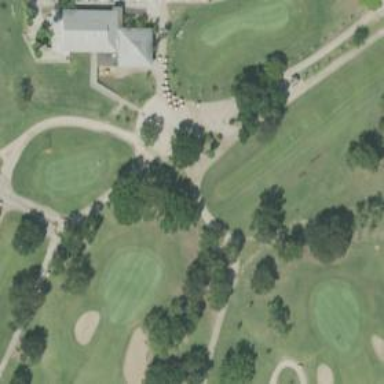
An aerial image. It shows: Golf cartpath that is also road path.